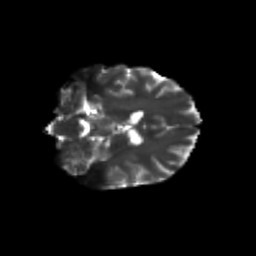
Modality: T2w
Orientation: coronal
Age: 25
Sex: female
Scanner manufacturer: siemens
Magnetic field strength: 3 T
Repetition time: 3.5 s
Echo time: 0.113 s